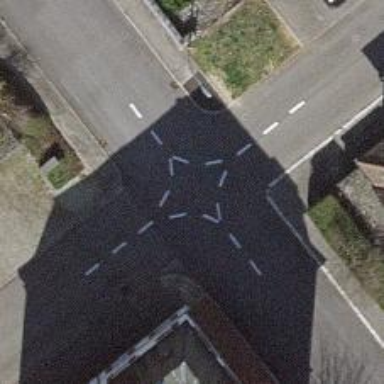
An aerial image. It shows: Residential road with lane markings.